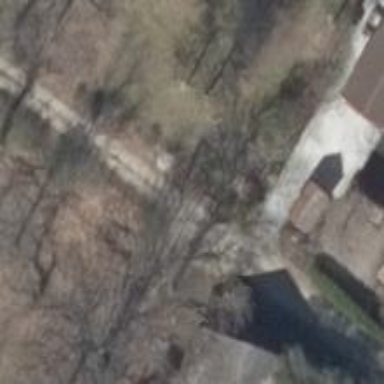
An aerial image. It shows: Smoothly paved residential road.